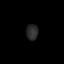
Tissue: skin
Cell type: Epithelial cells
Senescence score: 0.2637
Nuclear area (px): 184
Mean DAPI intensity: 42.424